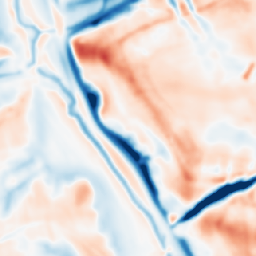
Category: multiscale
Decomposition family: dog_multiscale
Decomposition parameters: sigma_ratio: 1.4
n_scales: 5
base_sigma: 2
Upsampling method: area
Upsampling parameters: scale: 8
Upsampling scale: 8